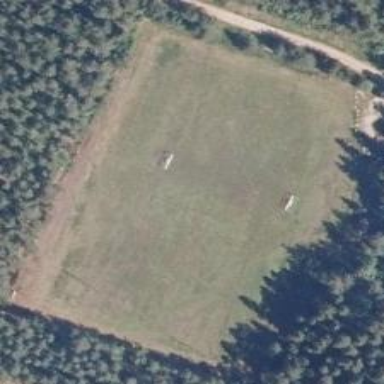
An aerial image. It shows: Archery pitch for leisure sports activities.